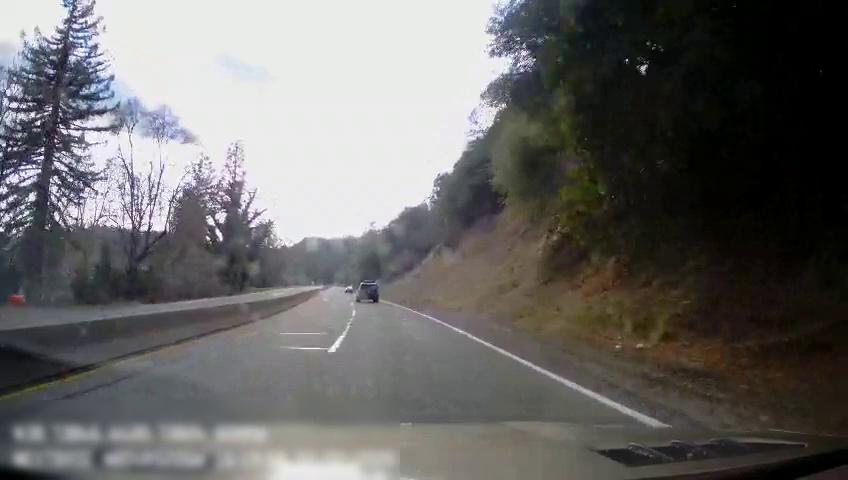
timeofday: Day
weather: Sunny
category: Drivable Space
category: Drivable Space
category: Vehicles | SUV
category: Lanes | Alternate Lane
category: Lanes | Current Lane
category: Lanes | Alternate Lane